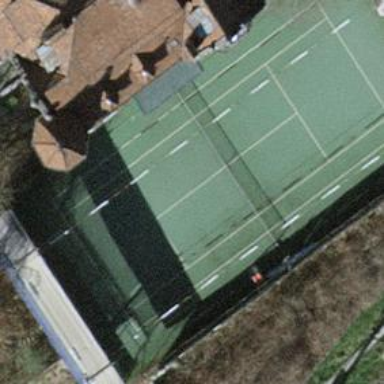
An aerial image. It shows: Tennis court on pitch designated for leisure land.